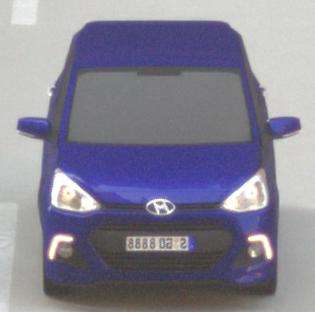
Make: Hyundai
Model: i10
Detailed model: Gen. 2
Model produced from: 2013
Model produced until: 2019
Doors: 5
Color: blue
Road condition: dry road
Daytime: morning or afternoon
Contrast: medium contrast